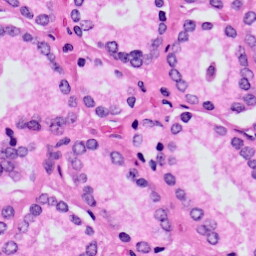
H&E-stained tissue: Prostate